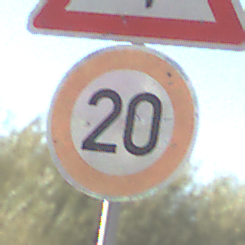
Verkehrszeichen: Geschwindigkeit20
Zusatzzeichen oben: FlugbetriebLinks
Umgebung: Outdoor, Nature
Tageszeit: MorningAfternoon
Wetter: PartlyCloudy
Licht: Natural
Jahreszeit: NotSpecified
Kontrast: HighContrast